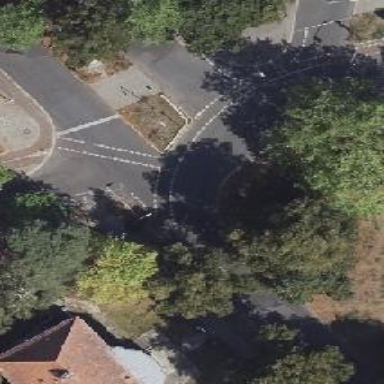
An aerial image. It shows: Tertiary road with asphalt surface. The road leads to circular junction.